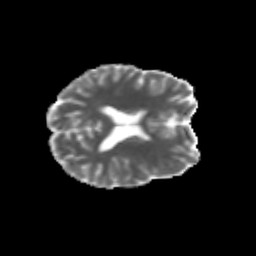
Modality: MD
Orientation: axial
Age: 23
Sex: female
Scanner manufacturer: siemens
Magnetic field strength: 3 T
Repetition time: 3.5 s
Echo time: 0.125 s